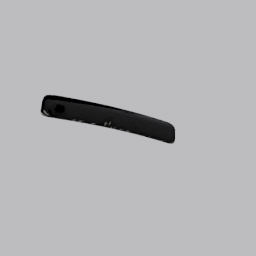
Label: animals